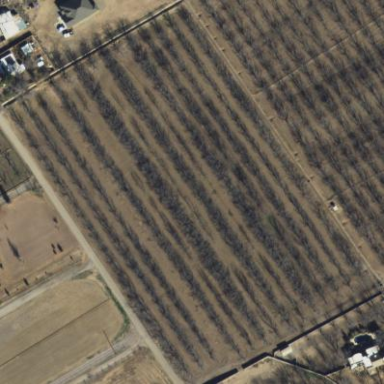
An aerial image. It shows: Orchard.